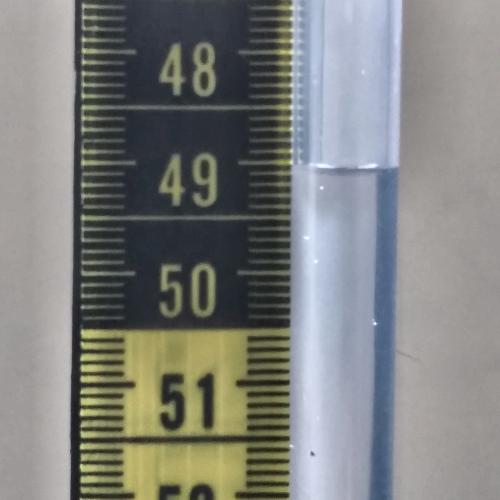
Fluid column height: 49.0 cm